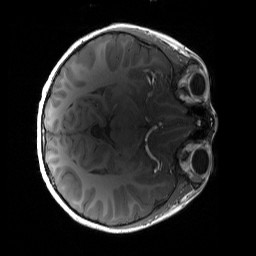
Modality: T1w
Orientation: axial
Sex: male
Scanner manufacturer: siemens
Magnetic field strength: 3 T
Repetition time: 1.9 s
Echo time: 0.00243 s